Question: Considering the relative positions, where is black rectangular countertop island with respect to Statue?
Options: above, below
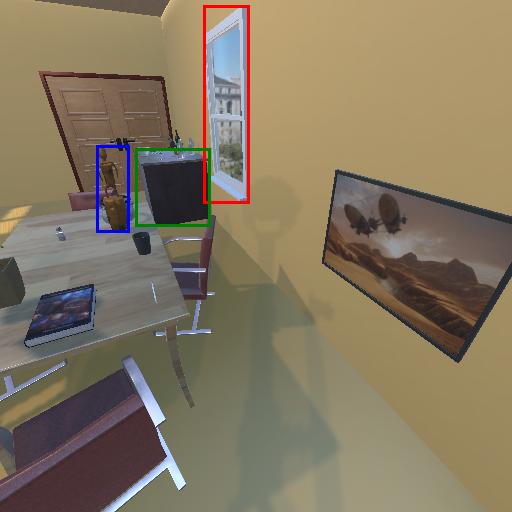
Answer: above